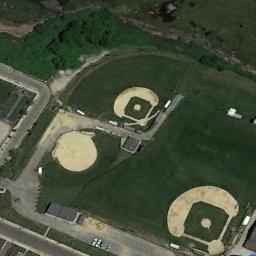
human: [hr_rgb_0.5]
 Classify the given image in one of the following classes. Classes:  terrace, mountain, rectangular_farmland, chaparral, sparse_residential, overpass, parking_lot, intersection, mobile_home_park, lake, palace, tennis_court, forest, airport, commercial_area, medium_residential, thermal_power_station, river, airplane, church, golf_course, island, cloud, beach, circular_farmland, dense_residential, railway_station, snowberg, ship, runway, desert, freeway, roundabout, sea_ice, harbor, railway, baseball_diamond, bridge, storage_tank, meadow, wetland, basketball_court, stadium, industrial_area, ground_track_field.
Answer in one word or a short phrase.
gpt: baseball_diamond